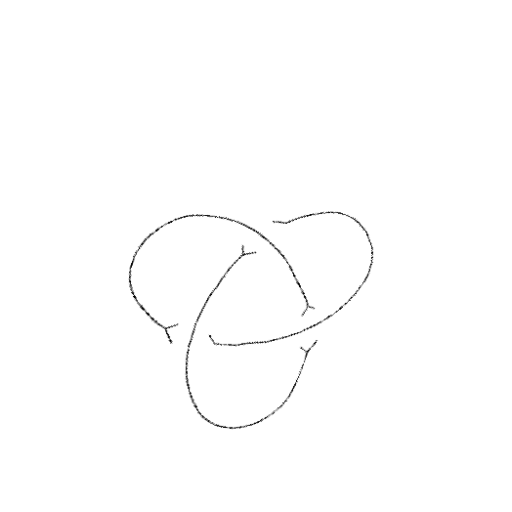
Crossing number: 3